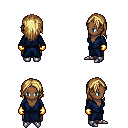
a pixel art fantasy rpg character, female body template, human, dark skin, blue robe, robe skirt, blonde long hairstyle, gold gloves, metal boots, four views (front, back, left, right), 2x2 character sprite sheet, small pixel art, hard edges, no anti-aliasing